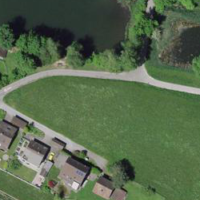
EUNIS habitat code: 55
Species observed at this site:
Euonymus europaeus